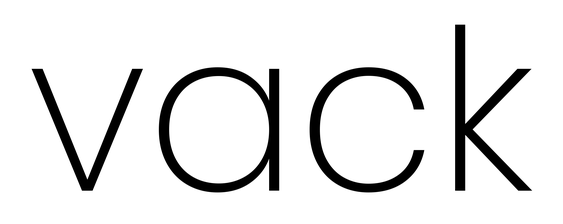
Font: Poppins-ExtraLight